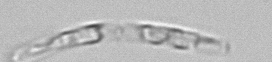
Label: Guinardia_striata